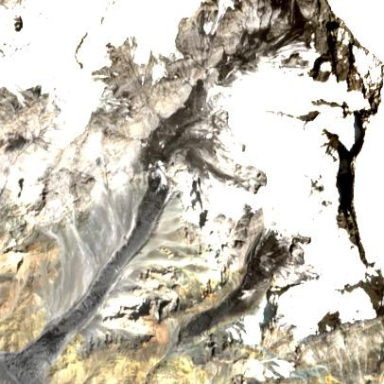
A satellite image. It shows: Majestic glacier in the distance.